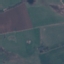
Land use / land cover class: Pasture